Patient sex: M
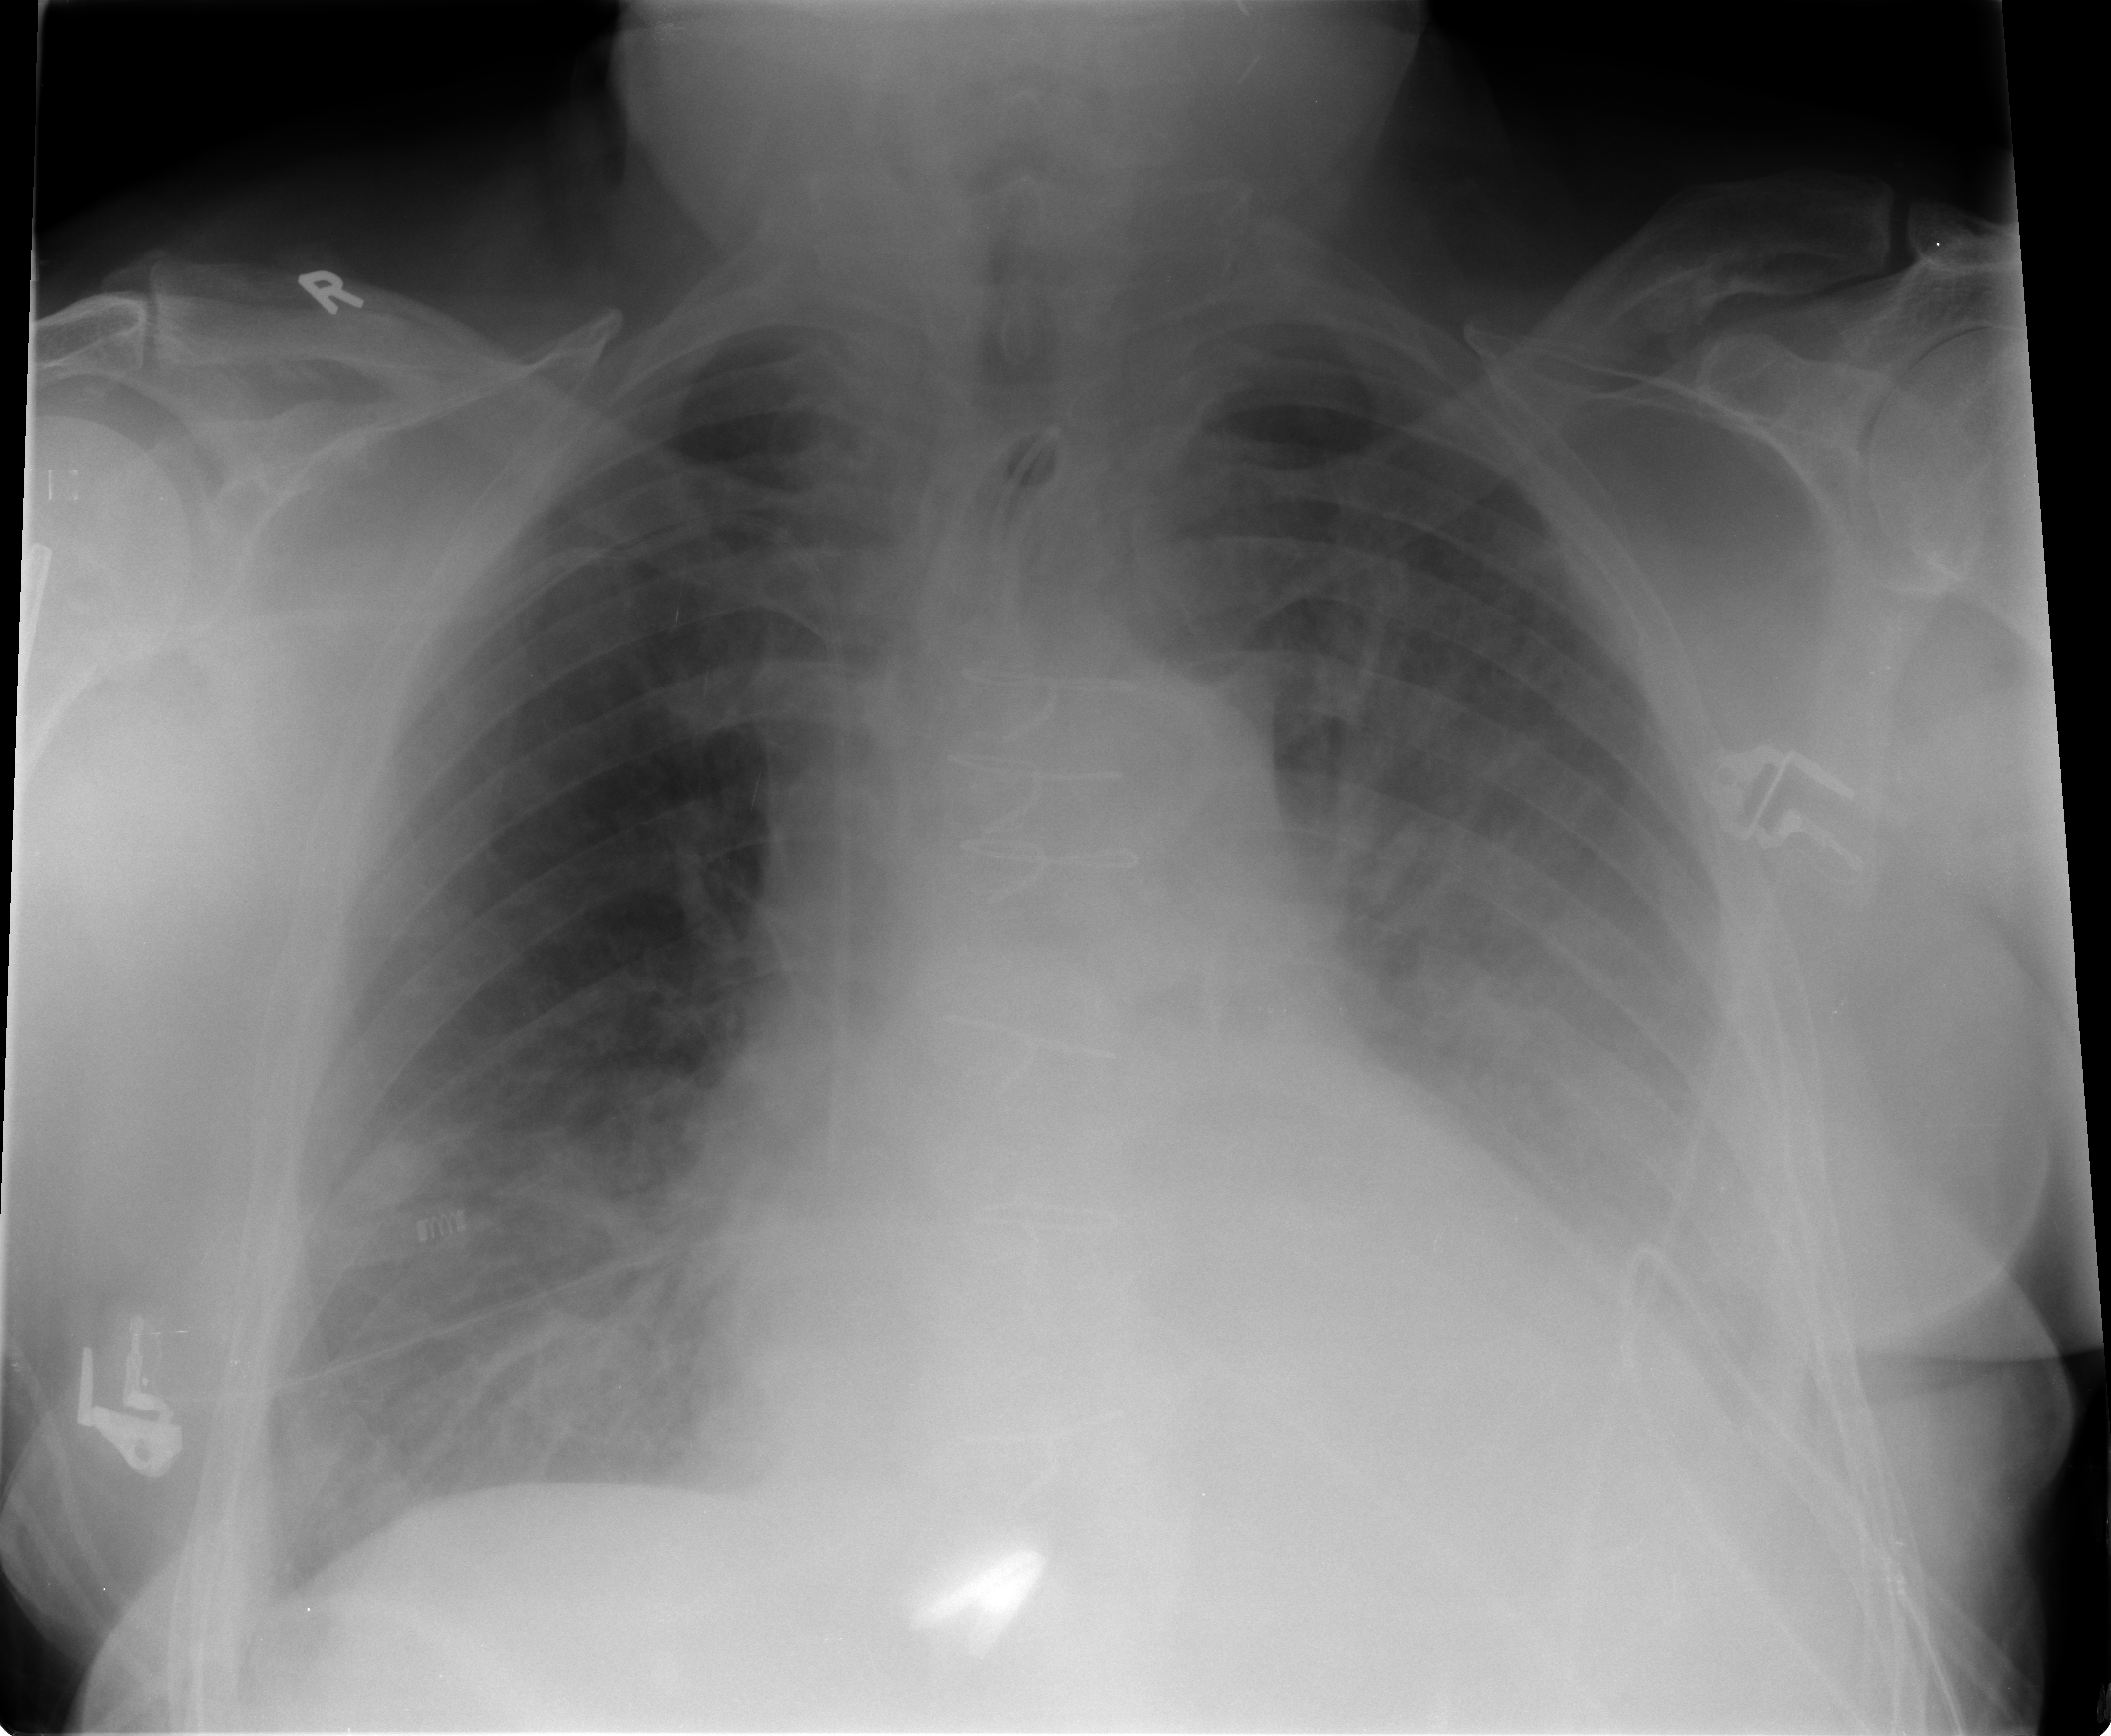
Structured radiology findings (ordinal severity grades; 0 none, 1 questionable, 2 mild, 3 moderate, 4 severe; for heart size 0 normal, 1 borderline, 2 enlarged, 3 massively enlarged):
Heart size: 2
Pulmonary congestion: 0
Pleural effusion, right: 0
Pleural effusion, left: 3
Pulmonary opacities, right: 0
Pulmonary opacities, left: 0
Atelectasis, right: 1
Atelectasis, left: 2